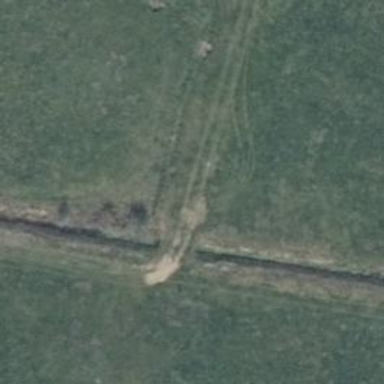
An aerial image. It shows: Sandy track with grade 4 tracktype.